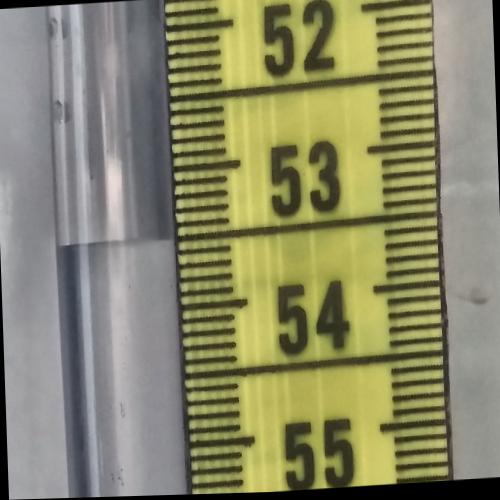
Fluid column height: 53.5 cm